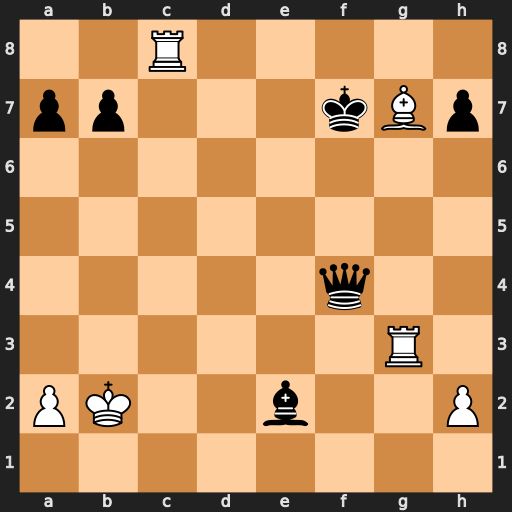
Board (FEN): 2R5/pp3kBp/8/8/5q2/6R1/PK2b2P/8
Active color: w
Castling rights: -
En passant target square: -
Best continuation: Rf8+ Ke7 Rxf4